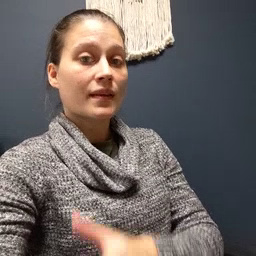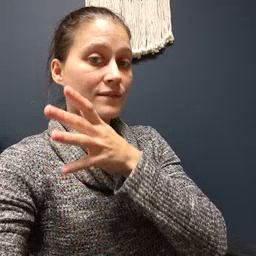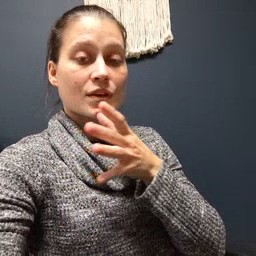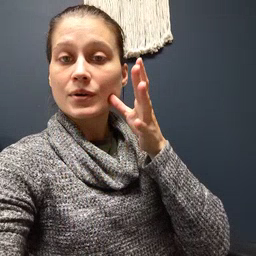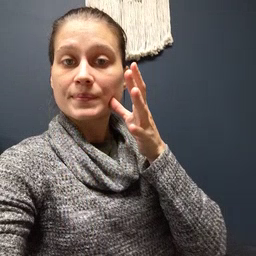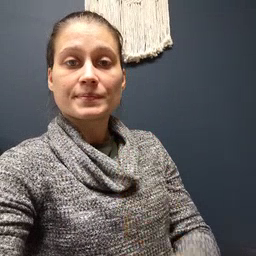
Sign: farm